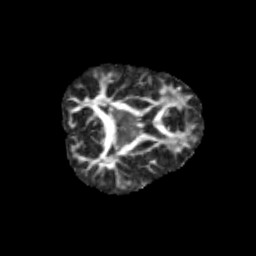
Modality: FA
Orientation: axial
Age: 11
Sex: male
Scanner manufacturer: siemens
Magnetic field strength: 3 T
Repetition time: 3.8 s
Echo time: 0.07 s